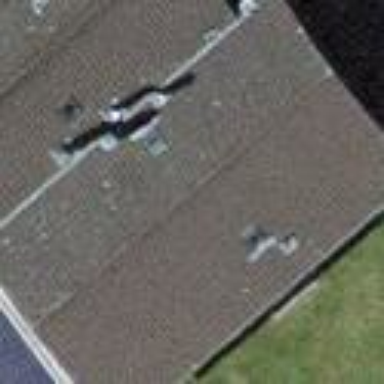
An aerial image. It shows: Terrace building.